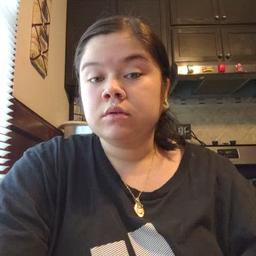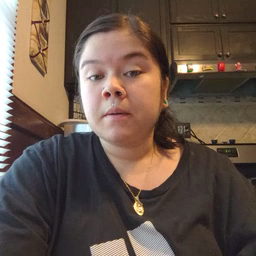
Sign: mom